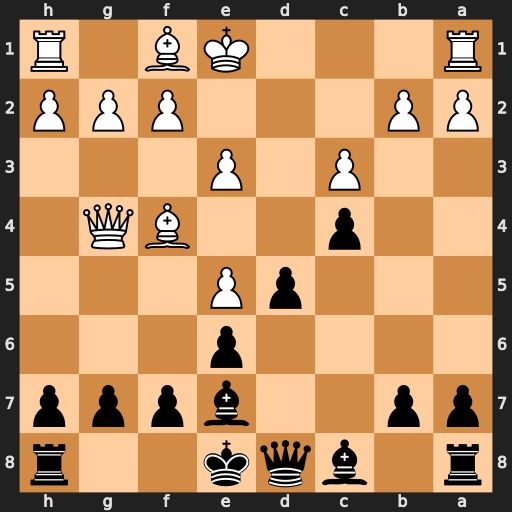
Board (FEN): r1bqk2r/pp2bppp/4p3/3pP3/2p2BQ1/2P1P3/PP3PPP/R3KB1R
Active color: b
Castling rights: KQkq
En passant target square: -
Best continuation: g5 Bxg5 Bxg5